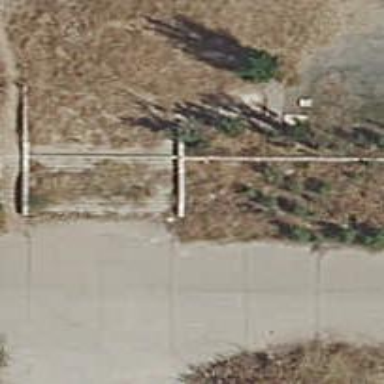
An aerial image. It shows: Retaining wall.